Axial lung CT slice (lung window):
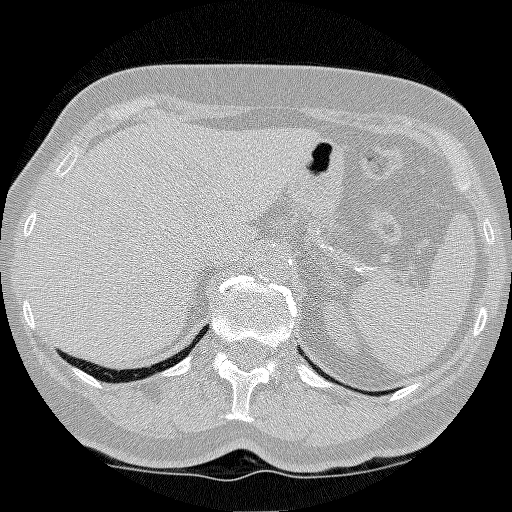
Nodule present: no